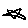
Label: star